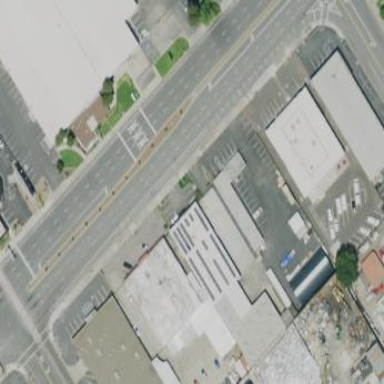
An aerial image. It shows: Building.